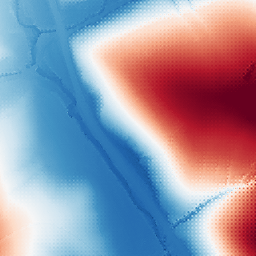
Category: trend_removal
Decomposition family: polynomial
Decomposition parameters: degree: 2
Upsampling method: regularized
Upsampling parameters: scale: 2
lambda_reg: 0.1
Upsampling scale: 2